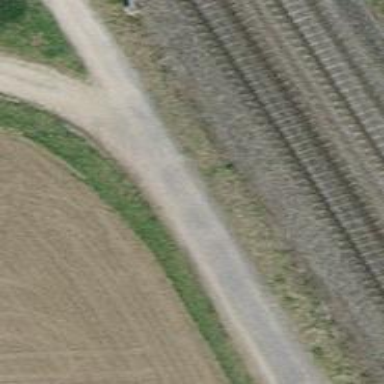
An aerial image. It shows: Track with fine gravel surface of grade2.